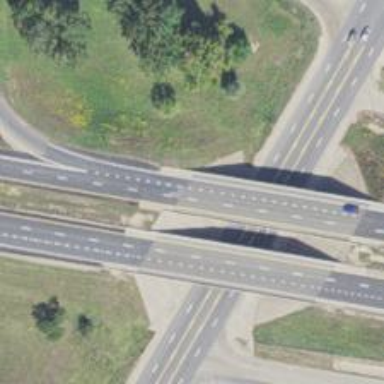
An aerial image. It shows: Beam bridge carrying primary highway expressway.